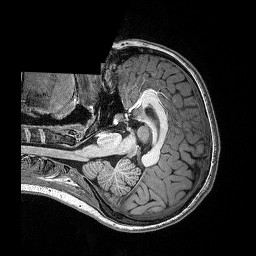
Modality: T1w
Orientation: axial